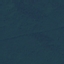
Land use / land cover: Forest